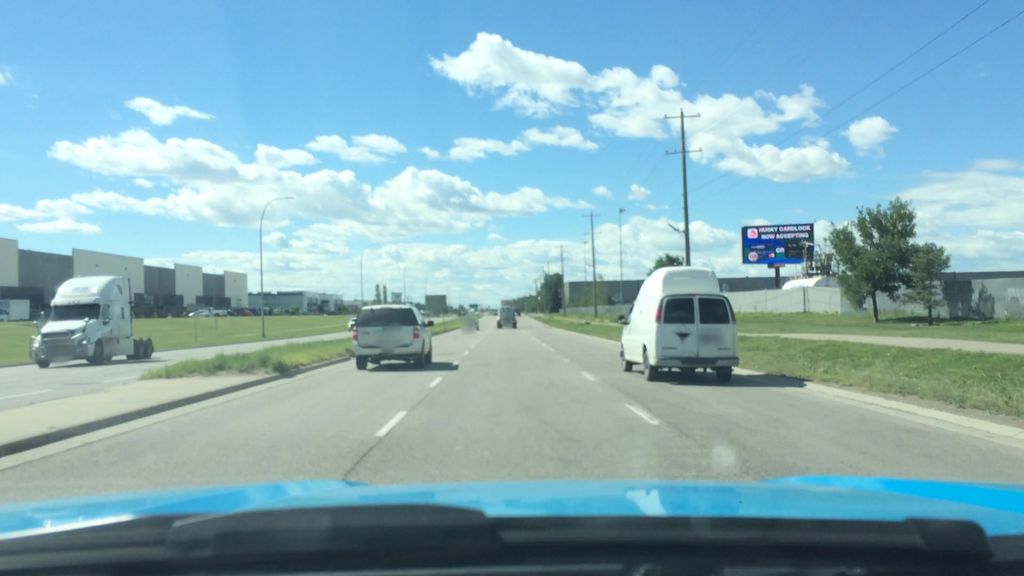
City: calgary